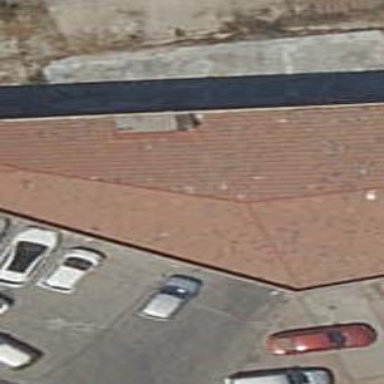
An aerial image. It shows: Industrial building that is car repair shop.